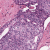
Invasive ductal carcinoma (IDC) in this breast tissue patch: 0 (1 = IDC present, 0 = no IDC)